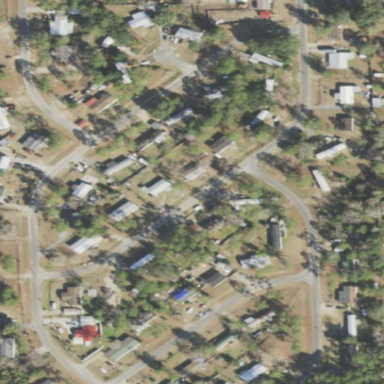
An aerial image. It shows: Residential area known as trailer park.